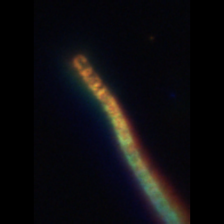
Taxon: Chaetoceros
Group: Diatoms